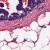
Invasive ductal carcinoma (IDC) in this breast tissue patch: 0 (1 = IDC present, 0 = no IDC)